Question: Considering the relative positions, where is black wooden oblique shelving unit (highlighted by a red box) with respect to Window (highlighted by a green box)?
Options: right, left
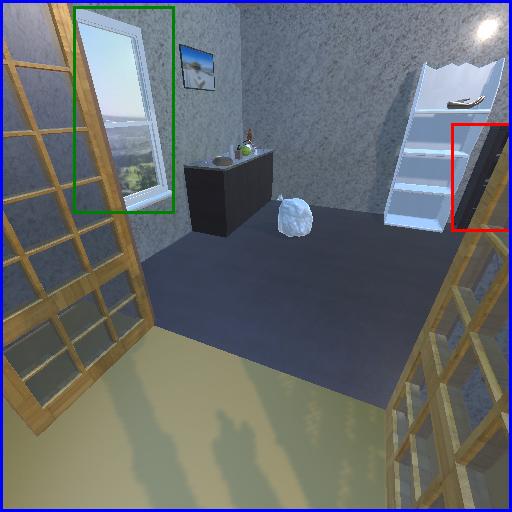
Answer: right